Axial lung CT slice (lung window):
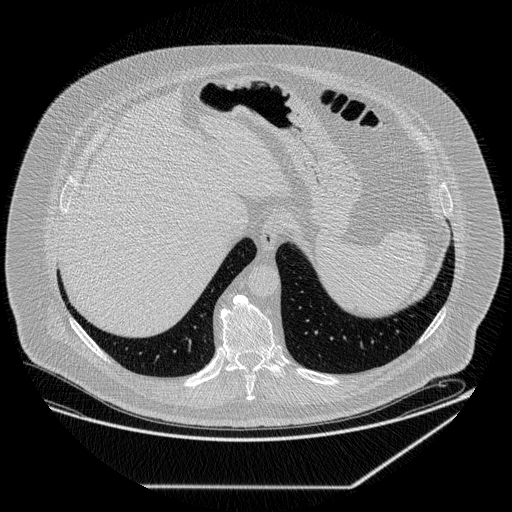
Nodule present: no